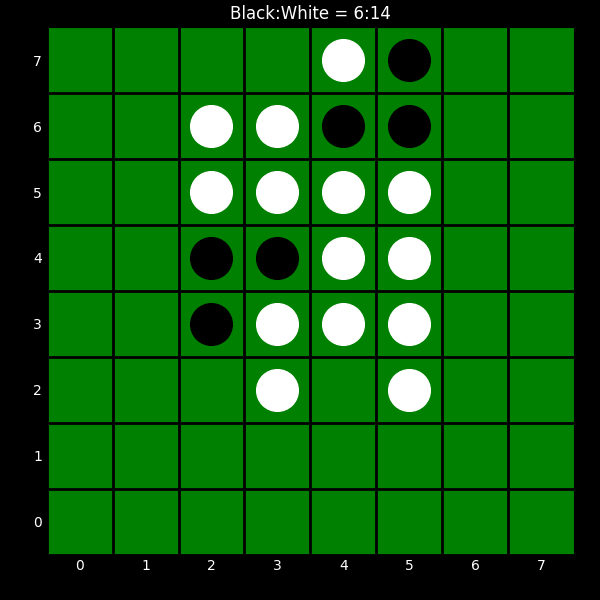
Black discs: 6
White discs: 14